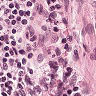
Metastatic tissue present: no